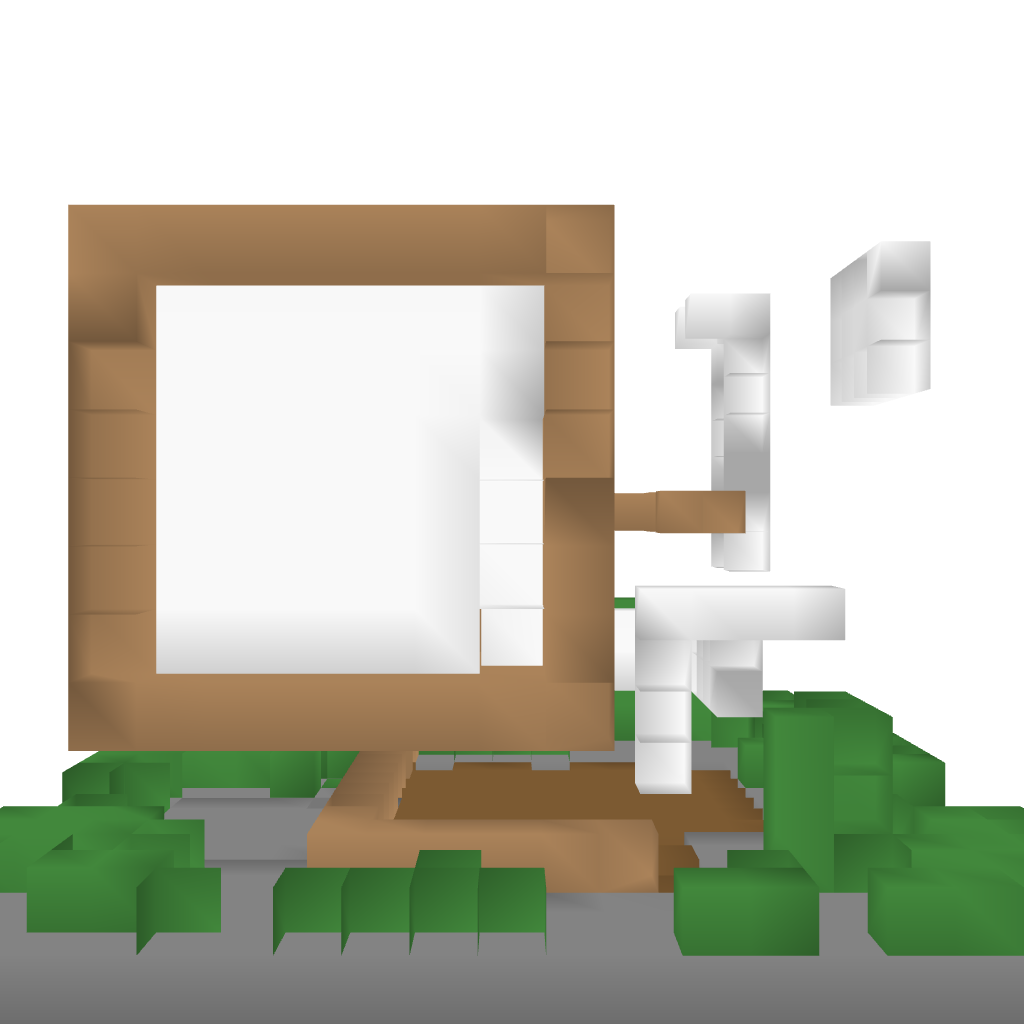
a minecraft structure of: Mondrian - the real modern house bad low quality